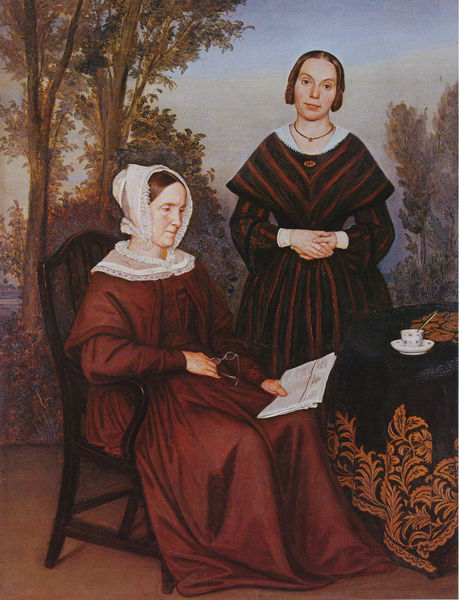
Titel: Anna Maria Wasmann, die Mutter, und Auguste Wasmann, die Schwester des Künstlers
Künstler: Friedrich Wasmann
Standort: Hamburg
Institution: Kunsthalle
Schlagwörter: baum, blau, blätter, dunkel, gemälde, gruppe, hand, himmel, laub, schatten, weiß, wolken, baumstämme, bäume, frauen, gelb, grün, landschaft, menschen, mädchen, ocker, sitzen, ausschnitt, braun, cafe, damen, frau, frisur, hintergrund, holz, kleid, kleider, licht, mund, nase, orange, profil, schmuck, schwarz, stuhl, tisch, blick, dame, park, rot, schal, schleier, tuch, wolke, beige, haube, malerei, muster, ornament, alt, gesichter, jung, augen, blicke, dienerin, falten, gesicht, kragen, mensch, spitze, stehen, bildnis, halskrause, hände, portrait, porträt, tischdecke, tischtuch, vorhang, öl, baumstamm, dämmerung, horizont, natur, stamm, büsche, boden, auge, bestickt, gold, haare, sessel, stickerei, decke, familie, mutter, paar, spitzen, tochter, blatt, bühne, blässe, borte, brosche, england, lippe, lippen, mittelscheitel, scheitel, seide, wald, garten, ranken, kopfbedeckung, lächeln, terrasse, magd, papier, armlehne, lehne, sitz, sitze, haltung, kette, herbst, amerika, stämme, löffel, gefaltet, münder, nasen, sitzende, kaffee, kopftuch, lesen, ornamente, stuhllehne, verzierung, gestreift, streifen, zofe, tasse, tee, faltenwurf, knie, nazarener, stehende, halskette, abendrot, schwestern, doppelbildnis, doppelporträt, buch, lehnstuhl, medaillon, porzellan, draußen, geschirr, untertasse, zeitung, brille, schwester, brokat, kneifer, lesebrille, biedermeier, gedeck, gefaltete hände, brief, andacht, bleich, landscahft, teetasse, kaffe, oma, verzierungen, grossmutter, kaffeetasse, monokel, roit, kronen, gebärde, bigott, fromme frau, gesellschafterinalt, haue, kragn, lesehilfe, lesestunde, lgewand, mokkatasse, nachthaube, skript, tischtuc, whistler, schwharz, spoiutzen, tassee